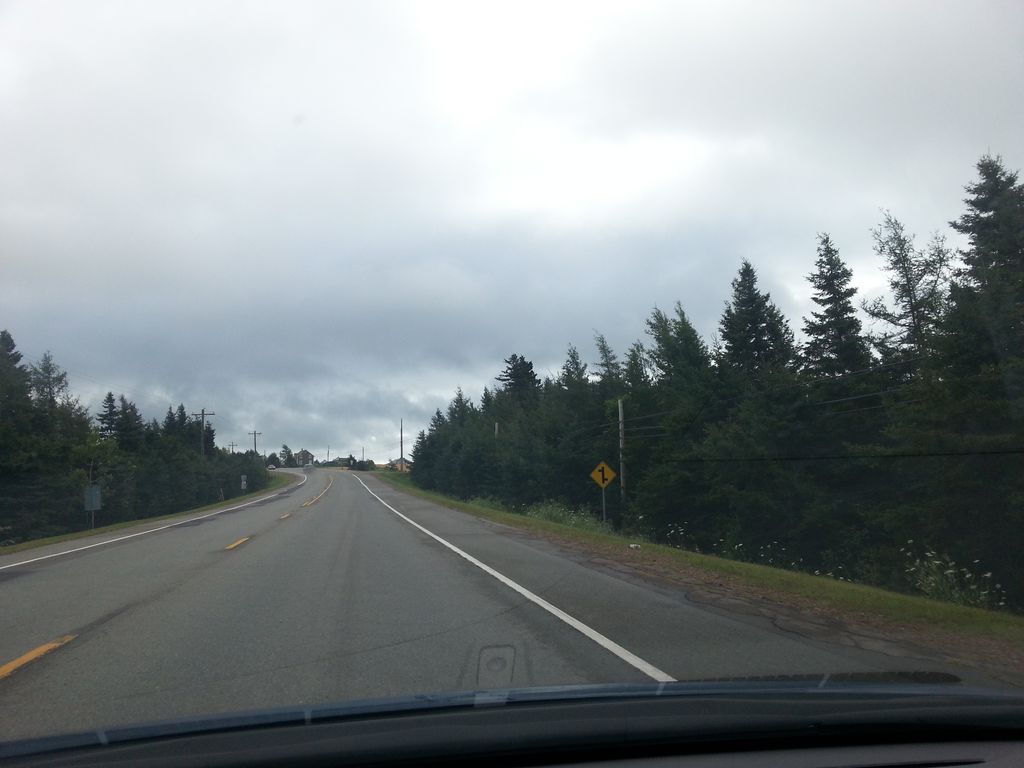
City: charlottetown